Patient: sex F, age 57
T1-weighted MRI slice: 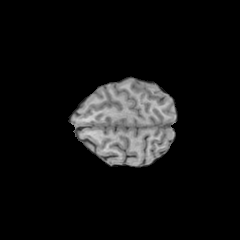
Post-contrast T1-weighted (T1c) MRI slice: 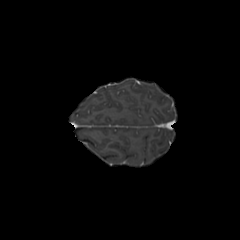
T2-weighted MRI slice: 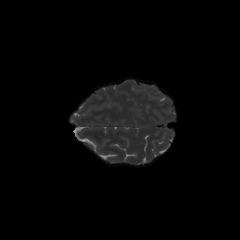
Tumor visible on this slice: no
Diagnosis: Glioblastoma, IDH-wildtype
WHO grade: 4